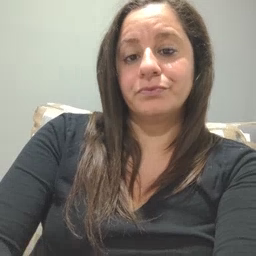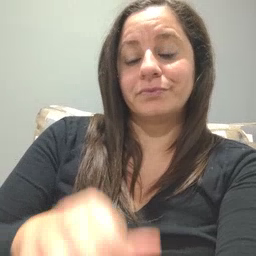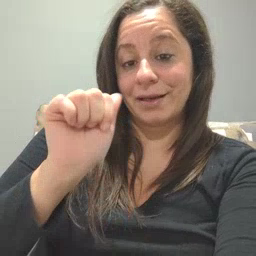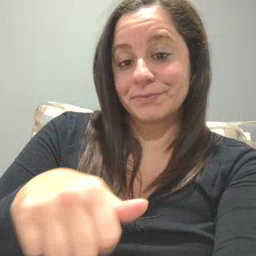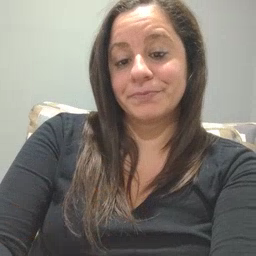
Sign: can